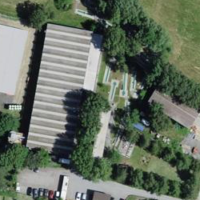
EUNIS habitat code: 53
Species observed at this site:
Polyommatus icarus